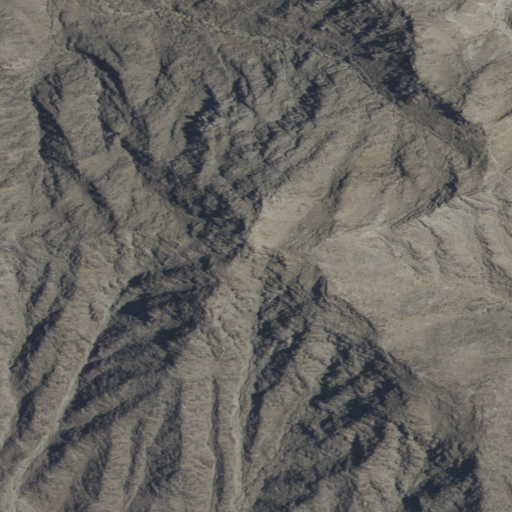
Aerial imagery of mountain in California named Pilot Knob containing barren land, grassland, and shrub